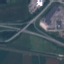
Label: Highway